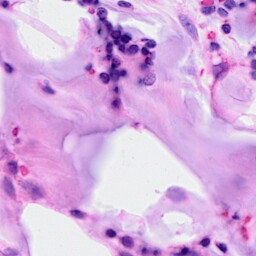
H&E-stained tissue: Breast